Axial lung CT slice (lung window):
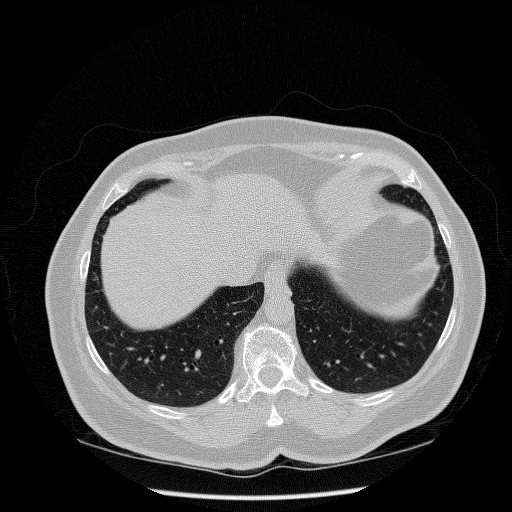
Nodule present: no